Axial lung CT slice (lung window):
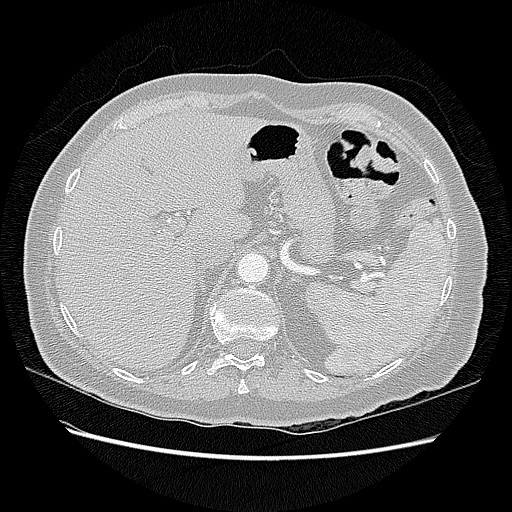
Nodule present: no